The image shows the envelope spectrum of a rolling-element bearing's vibration signal, with the characteristic fault frequencies (BPFO outer race, BPFI inner race, BSF ball, FTF cage) marked as reference lines. Determine the bearing's health state. Answer with exactly one of: normal, inner_race, outer_race, ball.
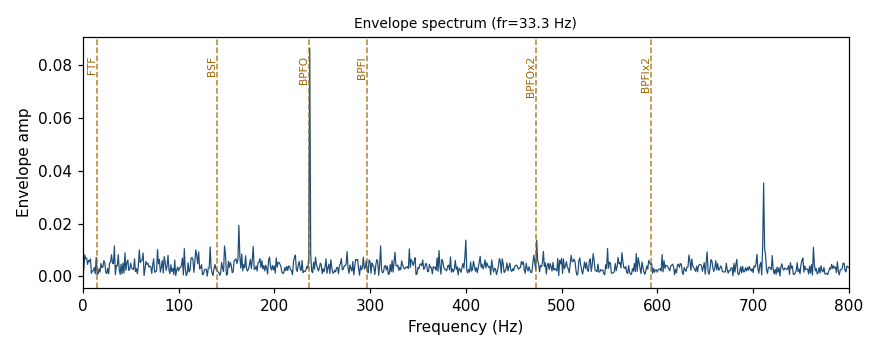
Answer: outer_race